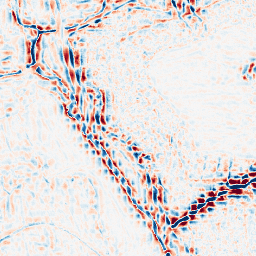
Category: wavelet
Decomposition family: wavelet_reverse_biorthogonal
Decomposition parameters: wavelet: rbio5.5
level: 3
Upsampling method: quintic
Upsampling parameters: scale: 2
Upsampling scale: 2